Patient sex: F
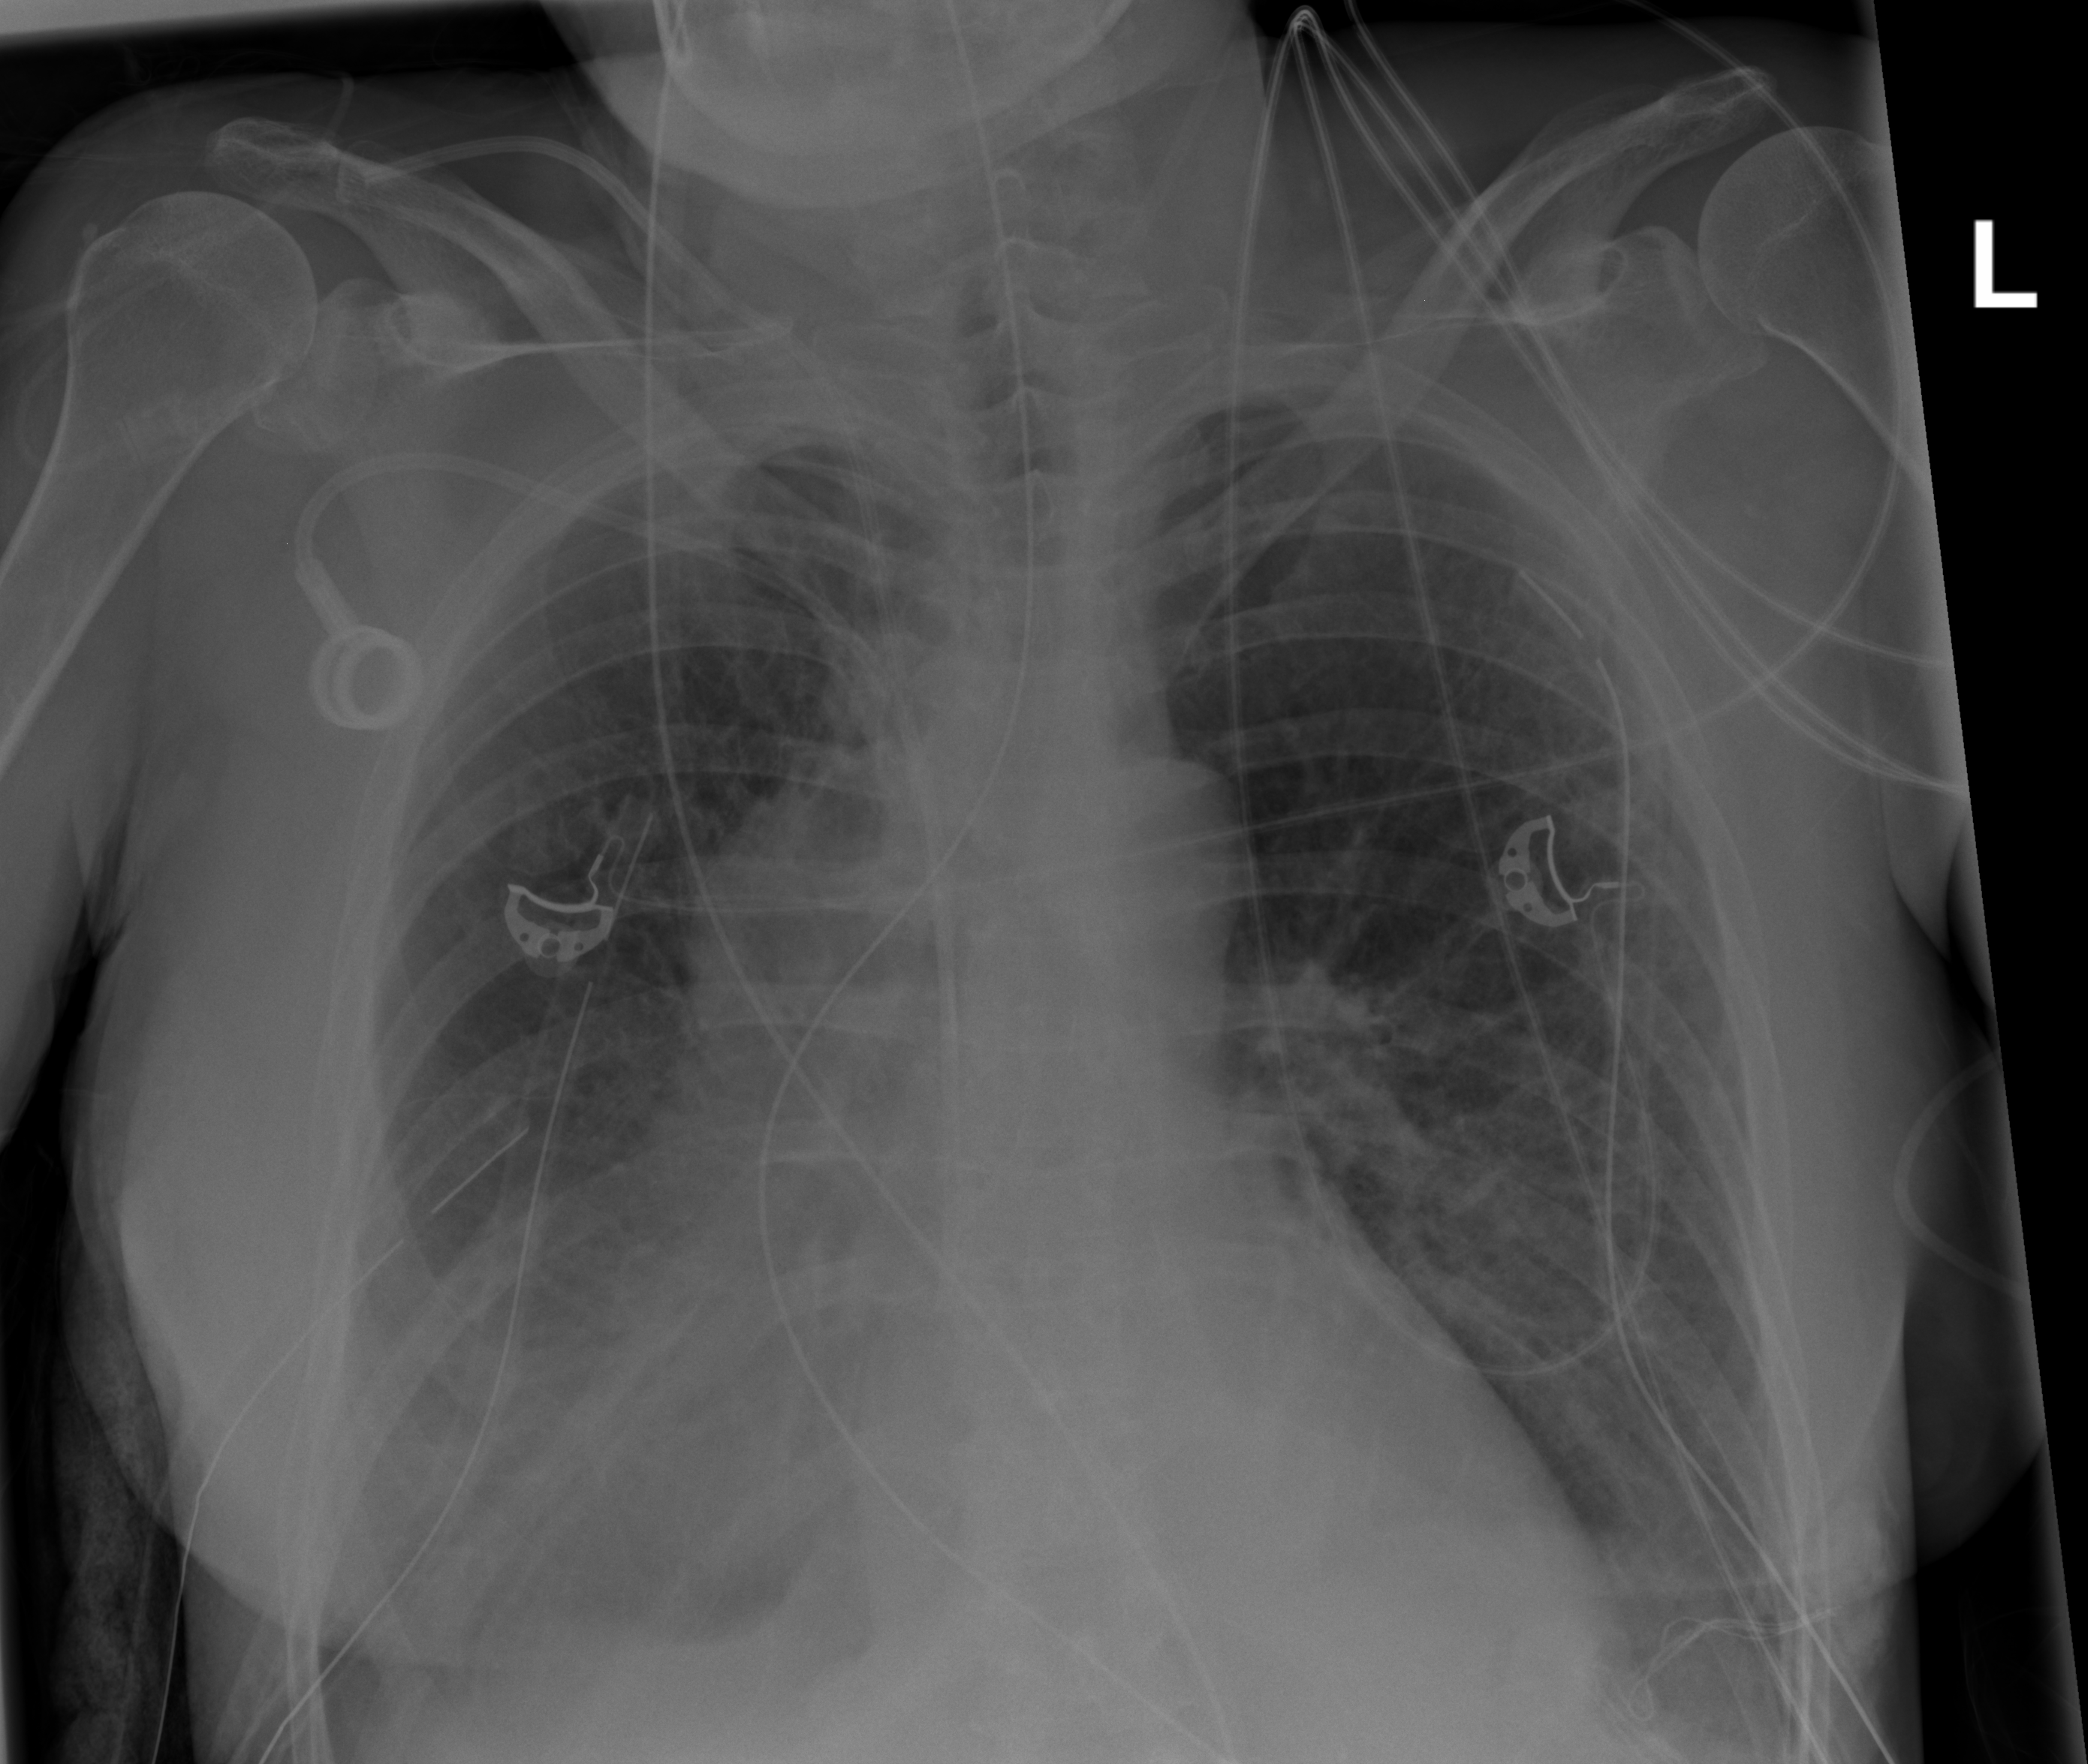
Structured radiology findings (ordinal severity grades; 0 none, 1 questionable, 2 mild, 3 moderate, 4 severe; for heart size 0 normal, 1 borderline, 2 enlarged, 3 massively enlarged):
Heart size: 0
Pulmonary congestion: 0
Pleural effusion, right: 3
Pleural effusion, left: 2
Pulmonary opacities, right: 2
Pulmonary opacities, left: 2
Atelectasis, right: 3
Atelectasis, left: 2